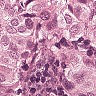
Metastatic tissue present: yes